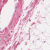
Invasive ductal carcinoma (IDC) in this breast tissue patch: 0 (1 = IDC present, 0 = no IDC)